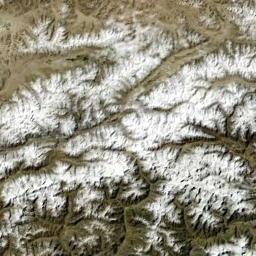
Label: snowberg